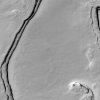
Atmospheric dust classification: not_dusty